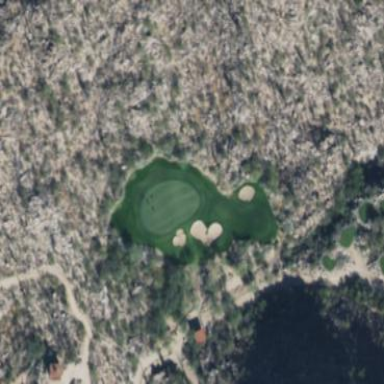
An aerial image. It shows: Rough grassy area used for golf.